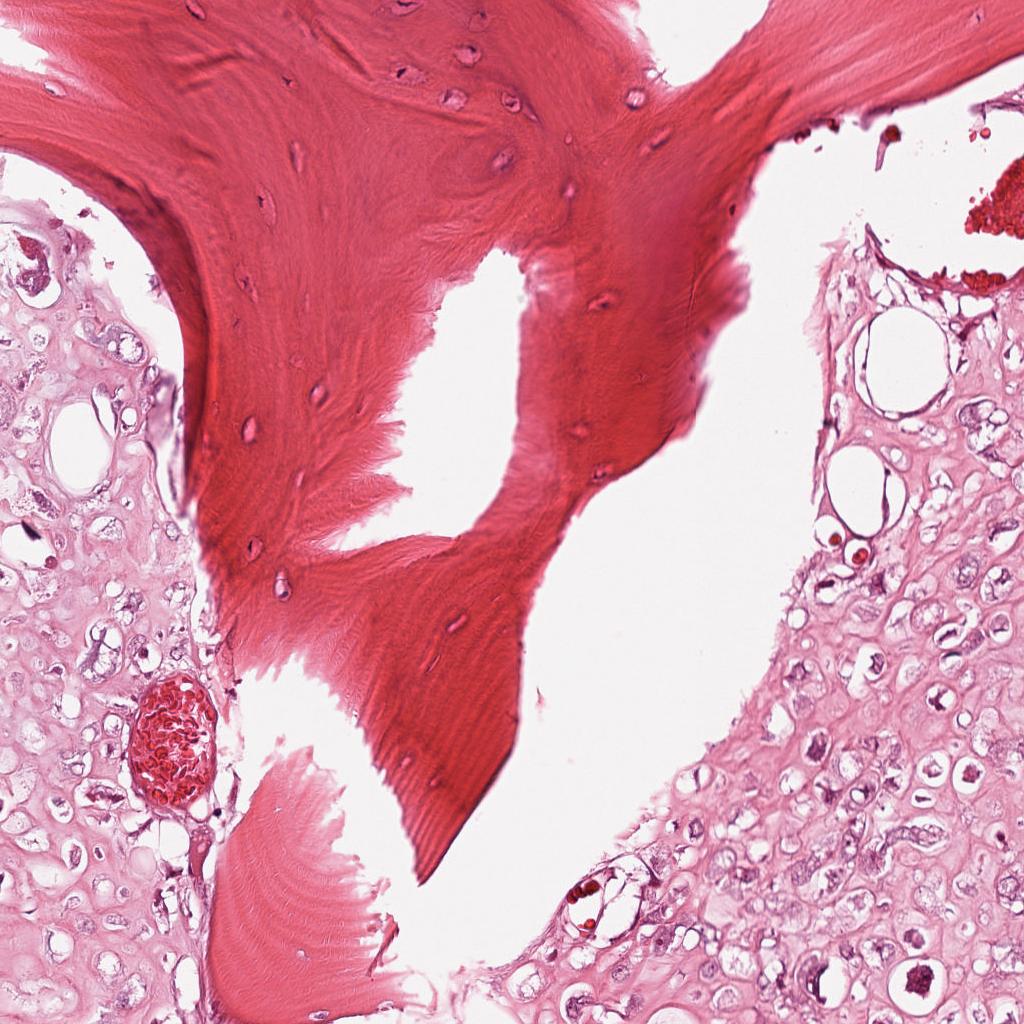
Label: Viable